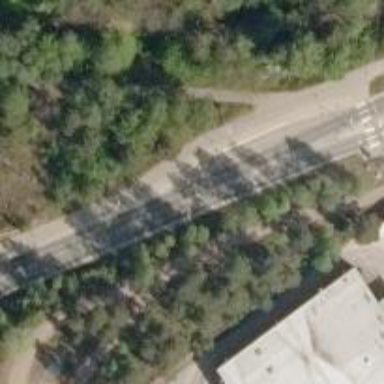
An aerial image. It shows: Secondary road with asphalt surface.